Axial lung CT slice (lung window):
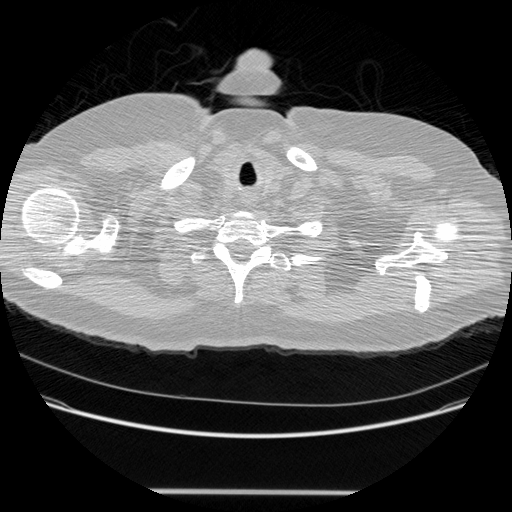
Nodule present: no